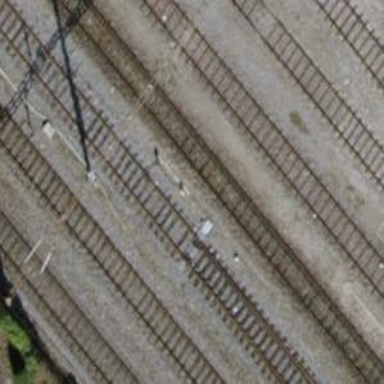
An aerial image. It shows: Railway switch.